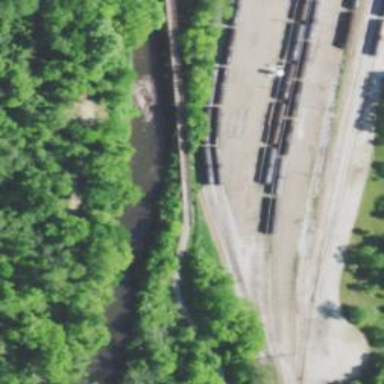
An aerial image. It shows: Rail spur service.